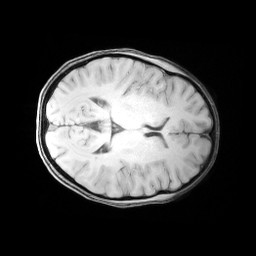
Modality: MP2RAGE
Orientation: axial
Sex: female
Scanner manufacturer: siemens
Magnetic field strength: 3 T
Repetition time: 5 s
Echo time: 0.00355 s